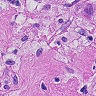
Metastatic tissue present: yes